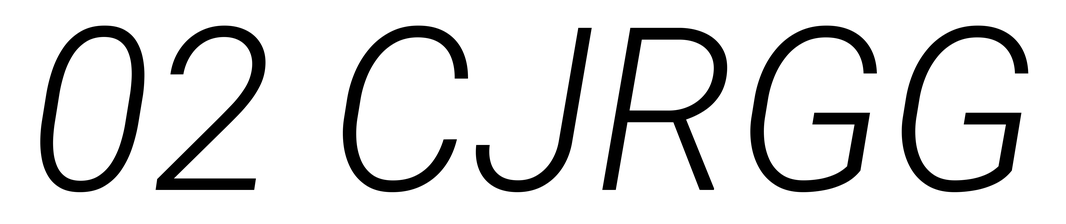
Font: Roboto-Italic_Light_Italic